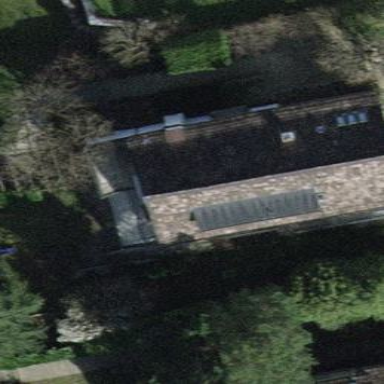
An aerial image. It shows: The building has gabled roof.